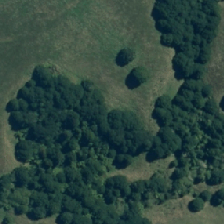
Land cover: indigenous_forest